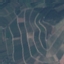
Label: PermanentCrop